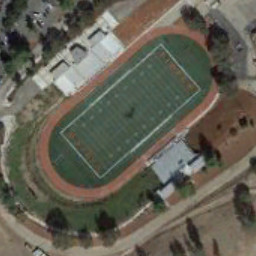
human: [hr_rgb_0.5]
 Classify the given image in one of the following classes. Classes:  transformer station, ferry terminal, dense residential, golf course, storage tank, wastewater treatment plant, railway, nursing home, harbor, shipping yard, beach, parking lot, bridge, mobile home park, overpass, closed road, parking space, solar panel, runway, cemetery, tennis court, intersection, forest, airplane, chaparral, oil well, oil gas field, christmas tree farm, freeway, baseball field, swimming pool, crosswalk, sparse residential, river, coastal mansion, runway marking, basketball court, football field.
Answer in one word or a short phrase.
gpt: football field